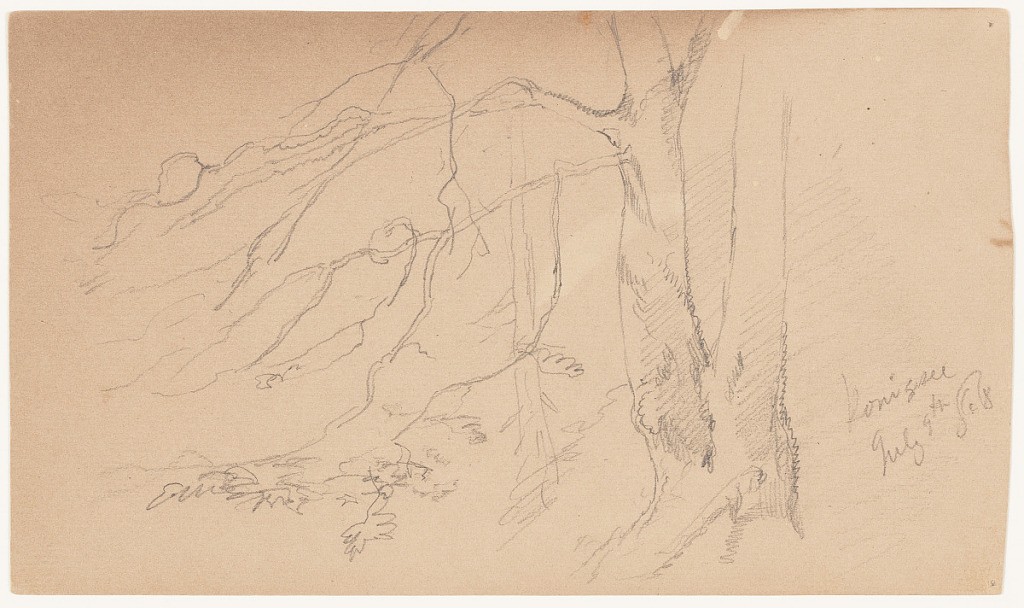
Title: Trees near the Königssee, Germany
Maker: Frederic Edwin Church, American, 1826–1900
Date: July 9, 1868
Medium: Graphite on tan laid paper; verso: graphite and white gouache
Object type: drawing
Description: Botanical sketches showing a view of two trees near the Königssee in Bavaria, Germany. One tree, with a divided trunk is shown in the foreground at center right and has long, horizontal branches stretching out to the left. At center, the trunk of another tree in the middle distance is faintly rendered.

Verso: Landscape sketch showing a view of water falling over rocks into a pool on the shoreline of the Königssee in Bavaria, Germany. Stones are visible in the water in foreground, with a steep slope at right.